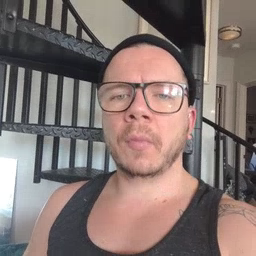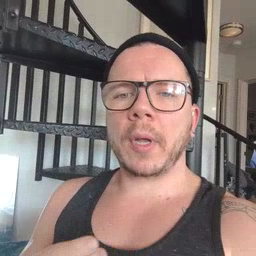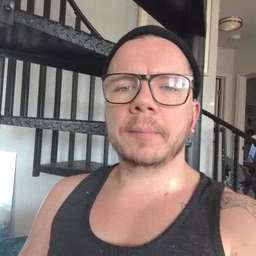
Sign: white